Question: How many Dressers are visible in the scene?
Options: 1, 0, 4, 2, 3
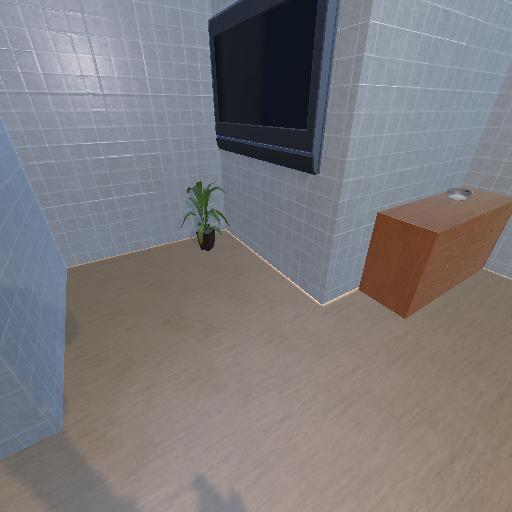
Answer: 1